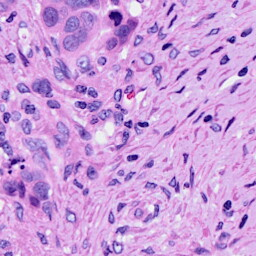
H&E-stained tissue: Ovarian